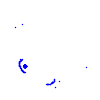
Particle: kaon